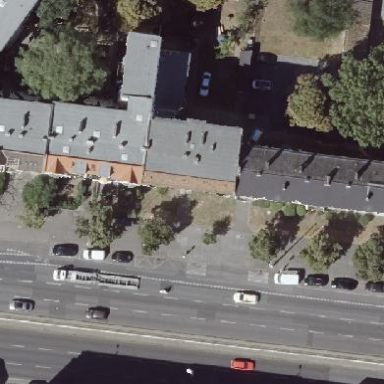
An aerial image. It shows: Saltbox-shaped roof distinguishes these apartments.